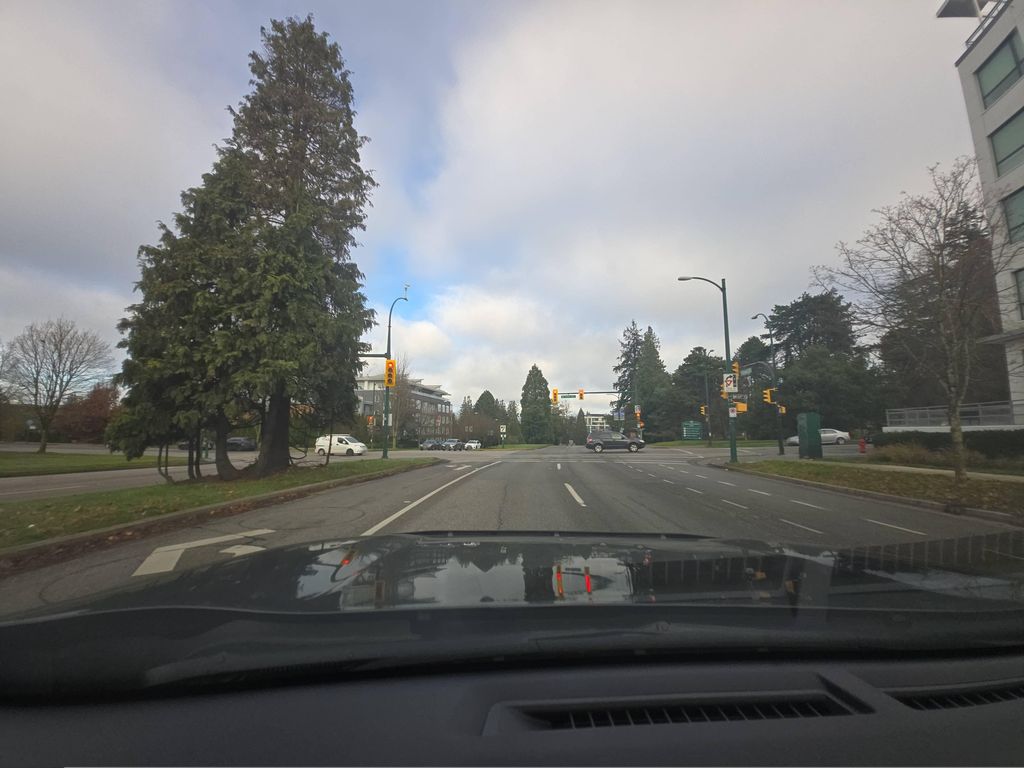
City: vancouver